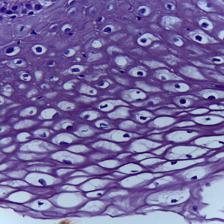
Diagnosis: OSCC